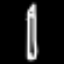
Label: pencil